Question: We have created one custom button with FlatStyle = Standard.
But now if I try to change the backcolor of the button a white border is showing around the button.
But if the button FlatStyle = Flat, there is no white border is showing.
Can some one give a suggestion to remove the white border.
Please find the image below.Here these are two buttons,with BackColor = Blue, but white border is there around these two buttons.

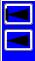
Answer: The white border is not actually white, it is a light-gray color. And it is part of the 'FlatStyle.Standard' drawing theme. The border around the button is what makes it 3D, like a push button.
If you don't want that, then you don't want 'FlatStyle.Standard'. And you probably don't want this style anyway, since it does not respect the system theme. 'FlatStyle.System' does, and is almost always a better choice. Of course, you lose the built-in support for images, meaning you'll have to write code to draw the image yourself.
Alternatively, you can just set 'FlatStyle.Flat'. As you've seen, that removes the border and makes a flat button. The only problem with this is that it gives you an unusable interface, a la iOS 7--nobody knows which widgets are clickable anymore. The whole point of a button control is that it offers visual affordance. Even the poor man's button (the hyperlink control) has an underline that makes it look clickable. A flat button has nothing to distinguish it from an ornamental image.
Of course, you set 'FlatStyle.Flat' and draw whatever border manually. That gives you total control. But it also means that have to have the design skills to make something that looks good. If you're like most programmers, that's not likely. Since you're going to have to custom-draw anyway, you might as well set 'FlatStyle.System' and draw the image. It's always better to let the operating system do the heavy lifting for you. Not only will that produce better-looking results, but it will give you something that the user is already familiar with and accustomed to using. As a special bonus, your app's widgets automatically update to the snazzy new themes used by new versions of the operating system.
Here is some sample code to get you started on adding images to buttons with the 'FlatStyle.System' style: <URL>. It was written way back when, about Windows XP, but as I mentioned, the whole point of this style is that it lets the system draw the button, meaning that when you run the code, you'll get the nice Aero buttons or whatever Windows 9 uses.